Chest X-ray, AP view. Patient: 45 years old, sex F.
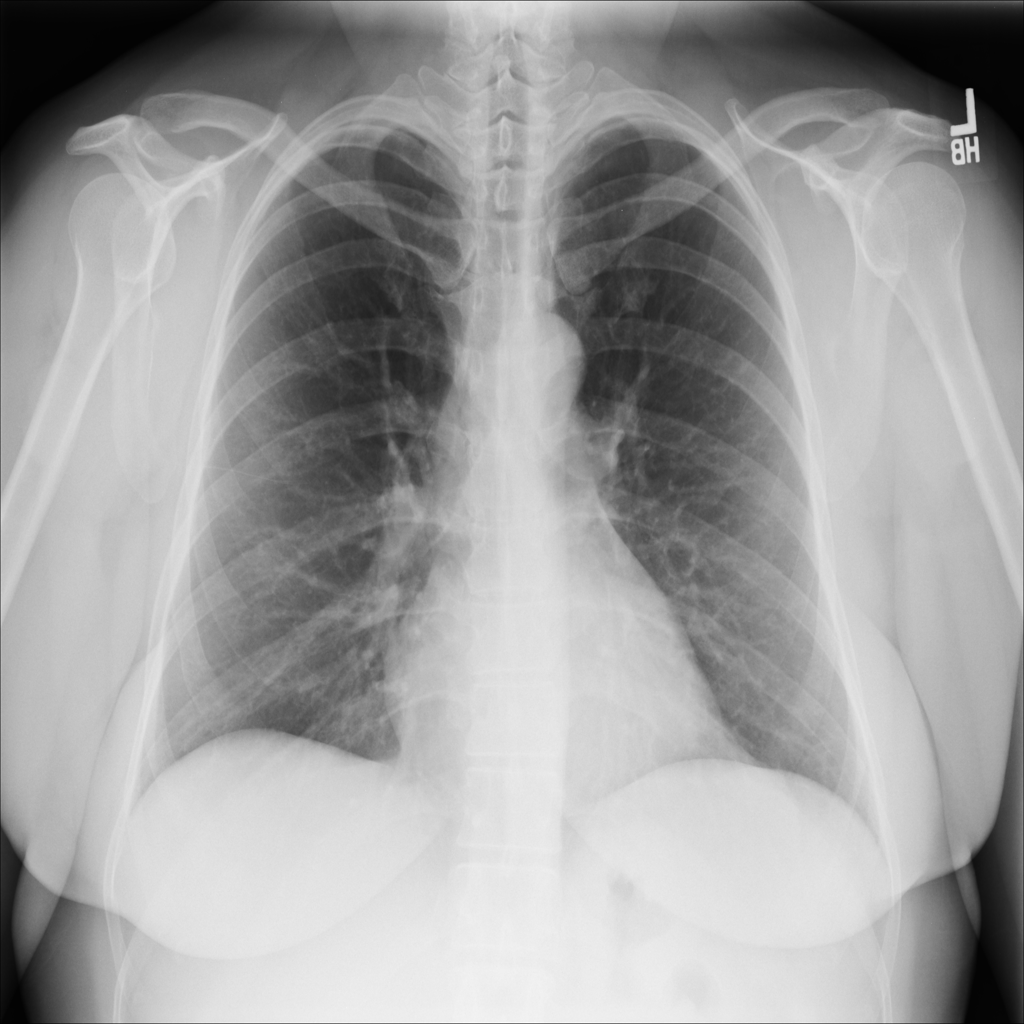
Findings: No Finding